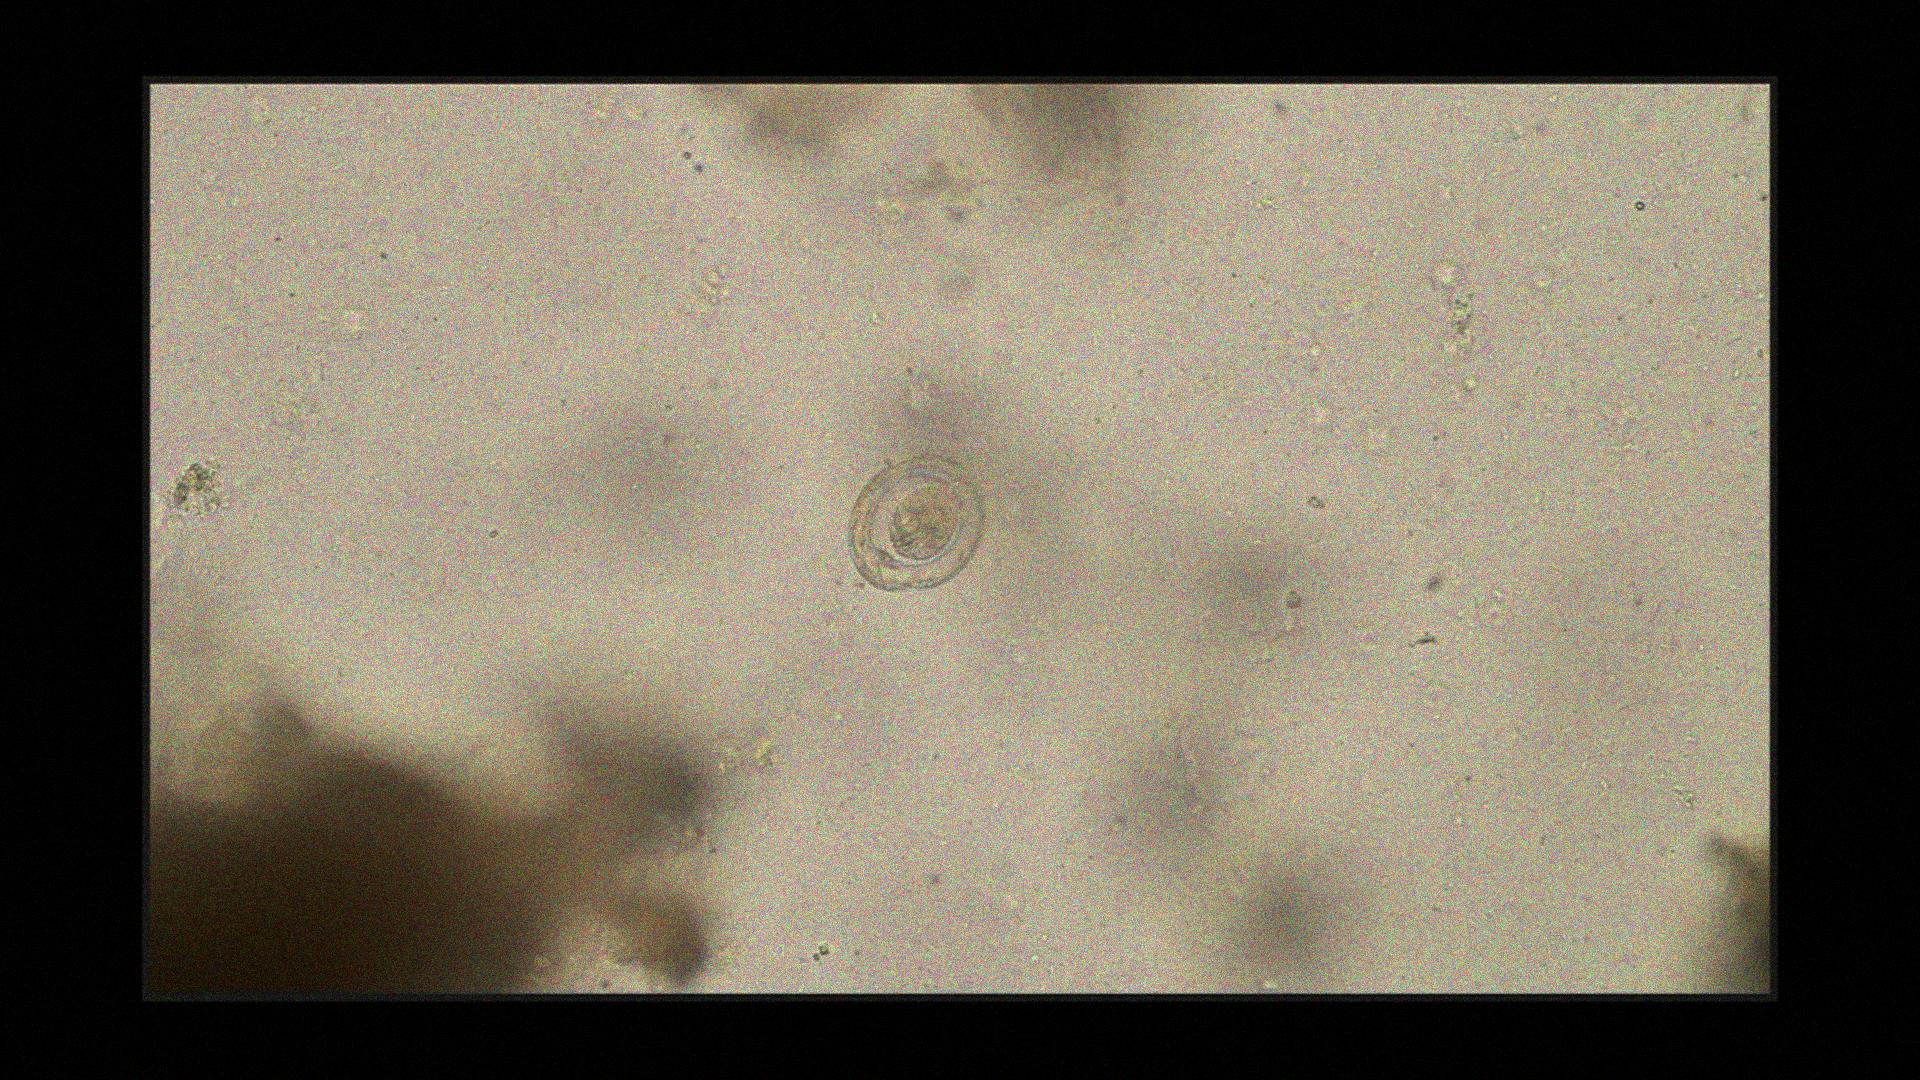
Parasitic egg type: Hymenolepis nana